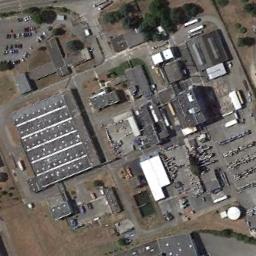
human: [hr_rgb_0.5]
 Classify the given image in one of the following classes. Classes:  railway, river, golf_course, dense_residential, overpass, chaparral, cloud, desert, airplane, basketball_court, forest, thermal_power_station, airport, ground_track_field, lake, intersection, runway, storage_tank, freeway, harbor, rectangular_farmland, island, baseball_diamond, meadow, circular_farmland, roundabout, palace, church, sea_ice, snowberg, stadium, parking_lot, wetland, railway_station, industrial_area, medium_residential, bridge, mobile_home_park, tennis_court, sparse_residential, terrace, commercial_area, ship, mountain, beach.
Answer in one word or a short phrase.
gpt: industrial_area